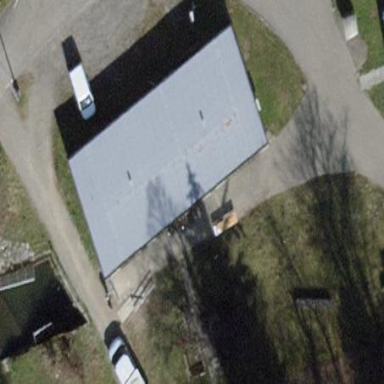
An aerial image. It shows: Shelter building serving as social facility.